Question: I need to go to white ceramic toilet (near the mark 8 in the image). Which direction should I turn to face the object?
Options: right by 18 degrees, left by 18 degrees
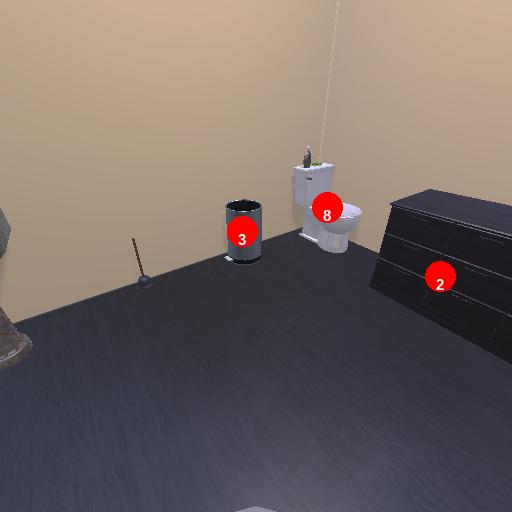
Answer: right by 18 degrees